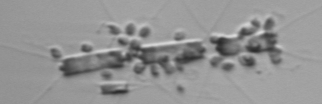
Label: Chaetoceros_didymus_TAG_external_flagellate